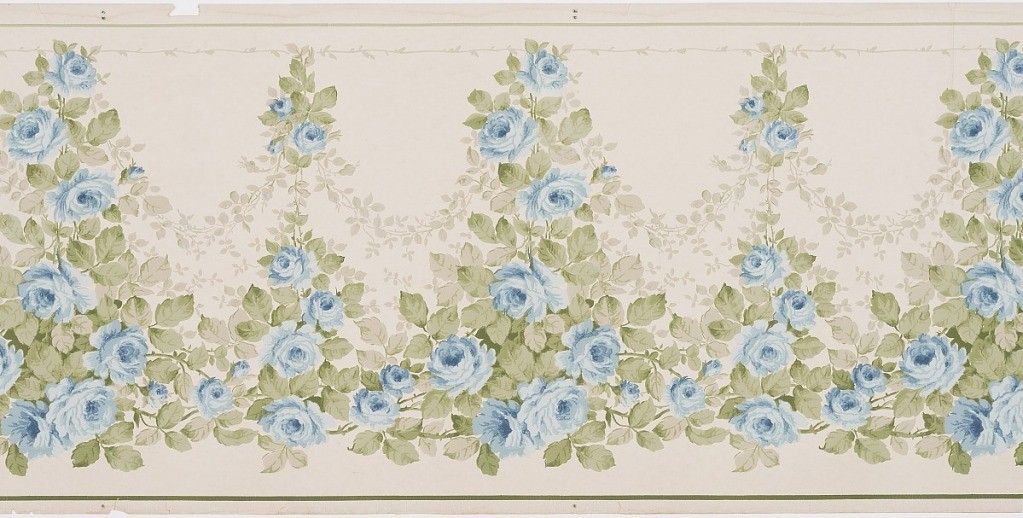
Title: Frieze
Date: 1905–1915
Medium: Machine-printed paper
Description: A repeating design of an arbor of swags of blue roses, connected by light gray leaves with blue rosebuds. Printed in shades of blue, green, gray and ivory on an ivory ground between green borders.